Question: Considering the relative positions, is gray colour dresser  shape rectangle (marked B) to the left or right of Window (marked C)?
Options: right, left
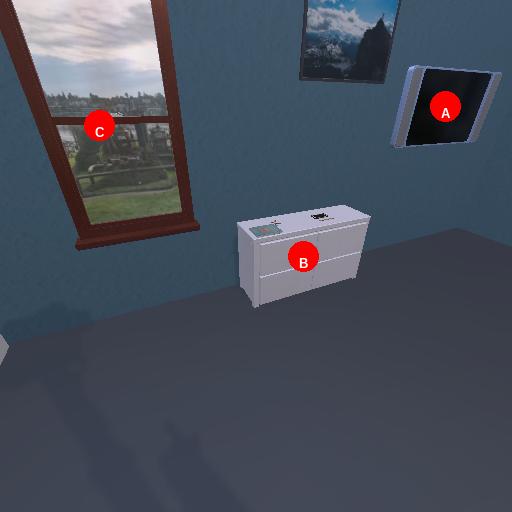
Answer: right